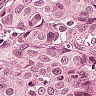
Metastatic tissue present: yes